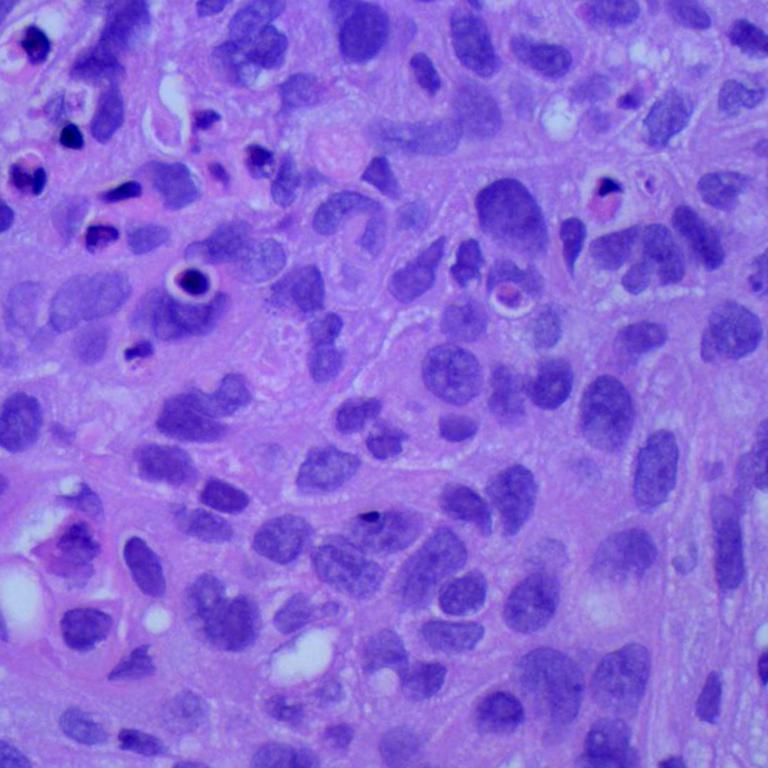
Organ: lung
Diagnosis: squamous carcinomas